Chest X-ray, PA view. Patient: 50 years old, sex F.
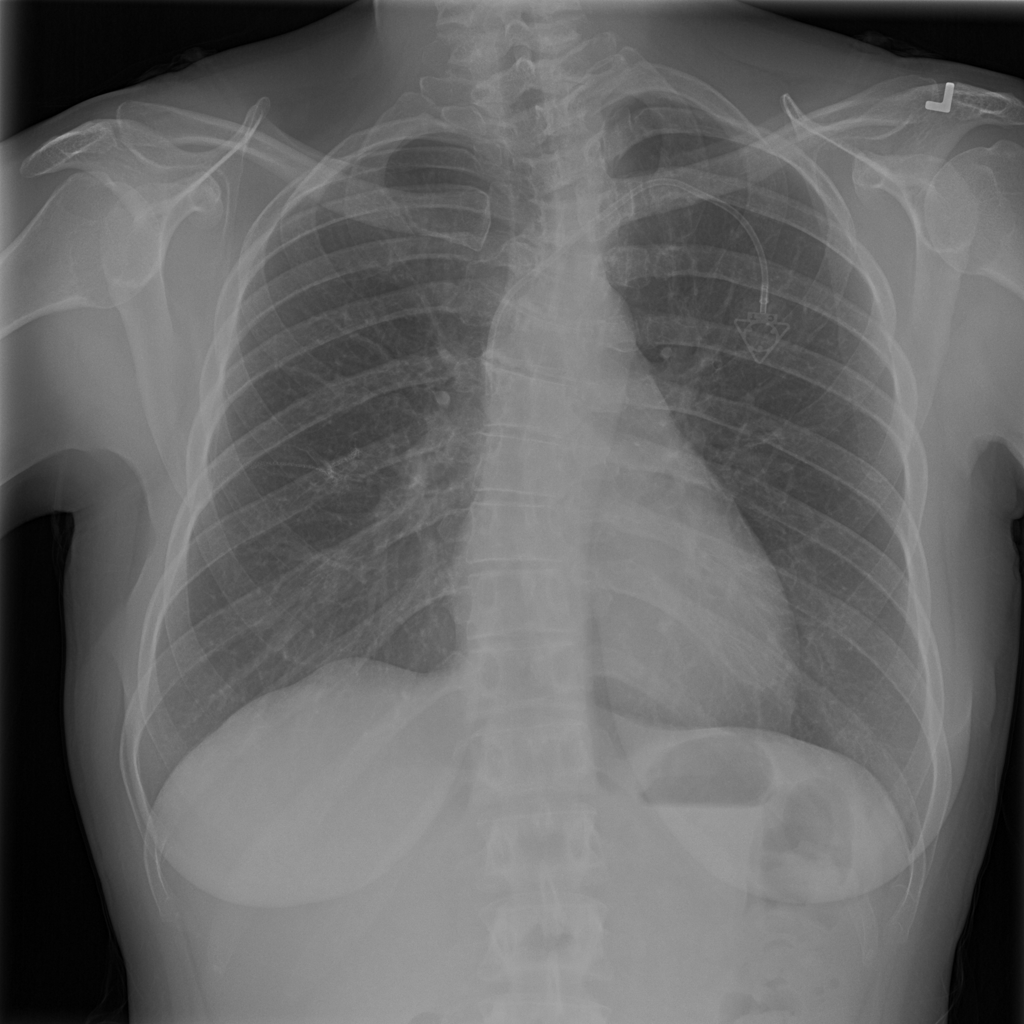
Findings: No Finding